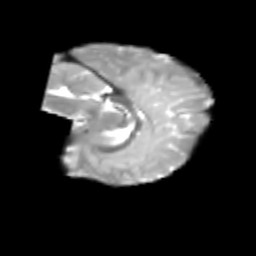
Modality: T2w
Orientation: sagittal
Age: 6
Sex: female
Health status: healthy